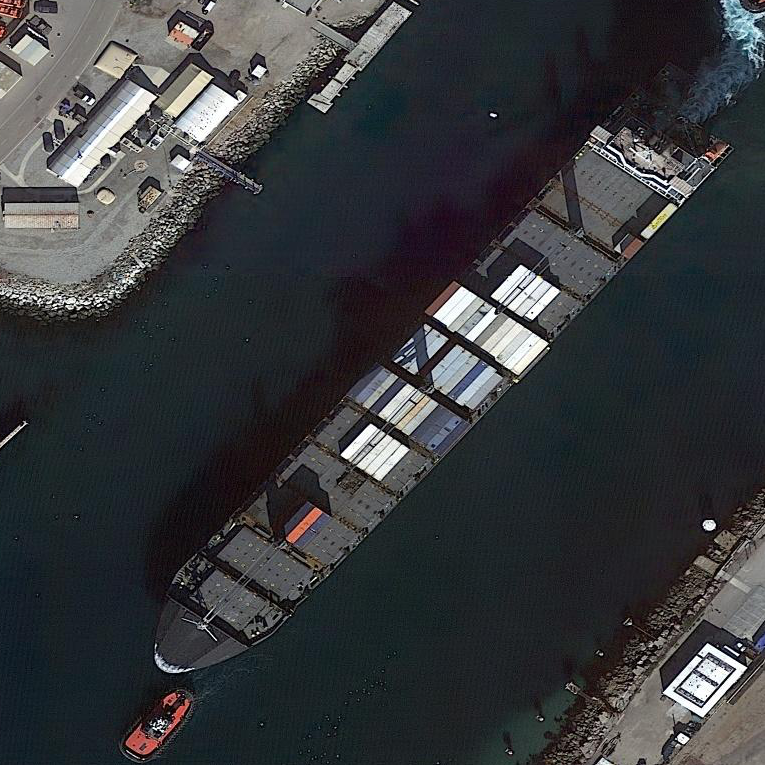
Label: Container_ship